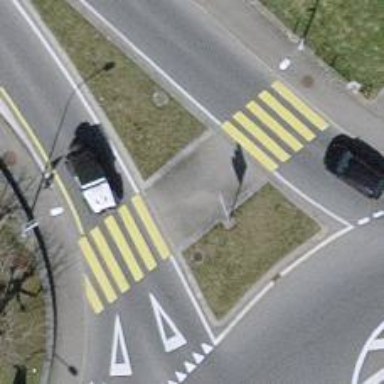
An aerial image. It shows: Uncontrolled zebra crossing with marked island on the road.